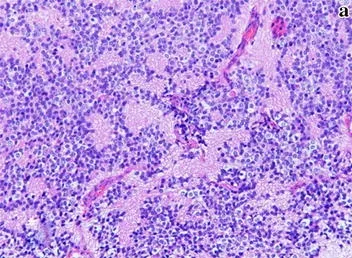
The HE staining and immunohistochemical staining. A (HE x 200) Oval well-differentiated tumor cell presenting schistic distribution, with neuropil structure observed in some region.
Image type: pathology (immunostaining)